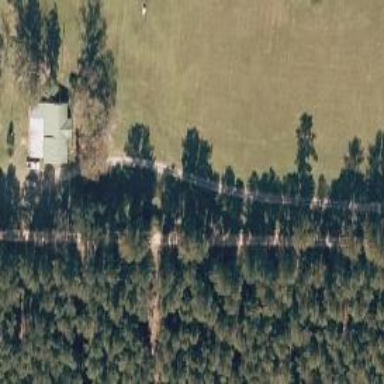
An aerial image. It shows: Driveway.